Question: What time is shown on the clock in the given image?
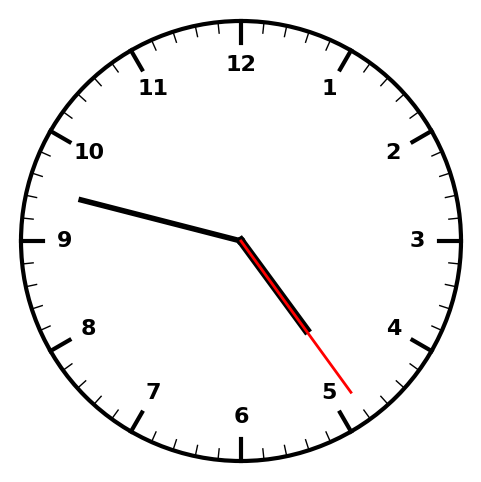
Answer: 04:47:24